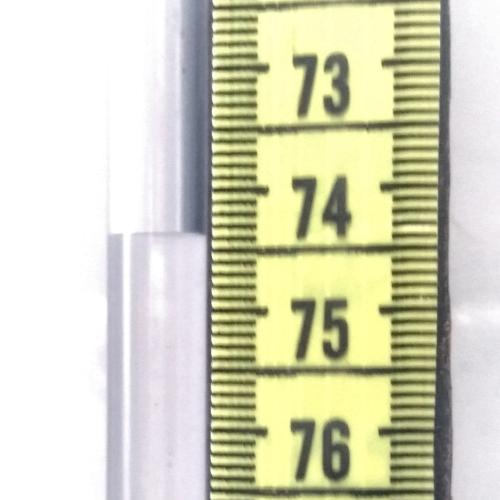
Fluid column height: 74.4 cm